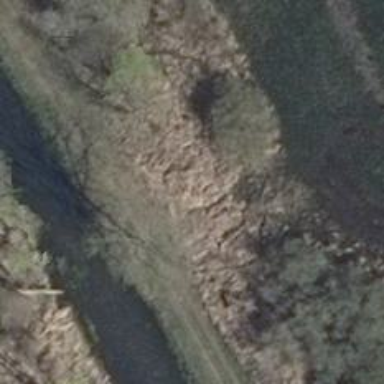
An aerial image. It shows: Row of trees in natural setting.